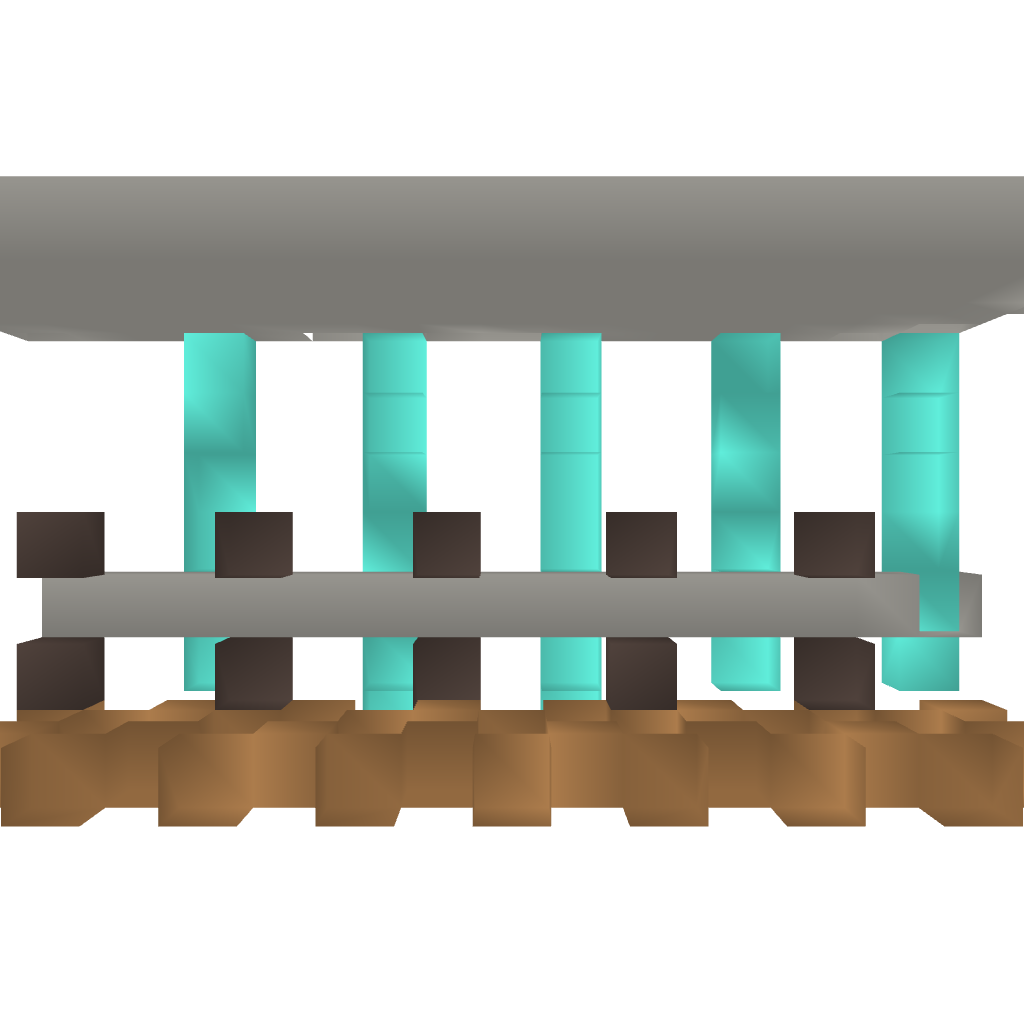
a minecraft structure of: White McDonalds